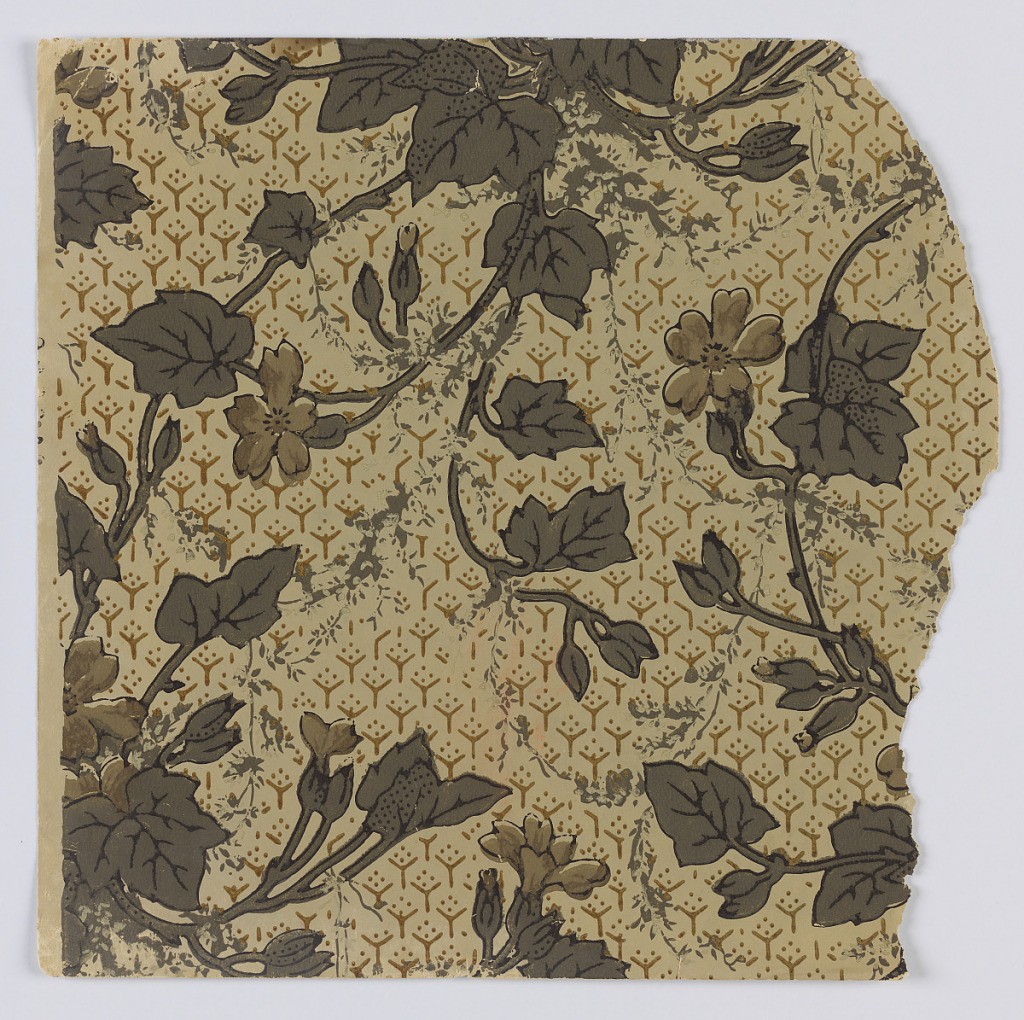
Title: Sidewall sample
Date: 1880–90
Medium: Machine-printed on paper
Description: Fragmentary wallpapers from sample book, including aesthetic-style and Anglo-Japanesque designs.

72 pages of samples.